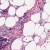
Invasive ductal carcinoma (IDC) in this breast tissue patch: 1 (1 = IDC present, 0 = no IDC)